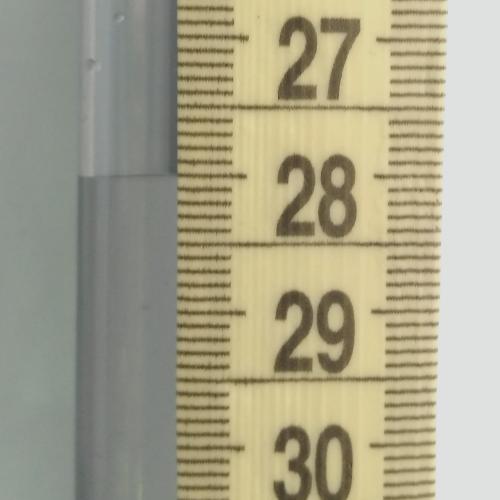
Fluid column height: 28.0 cm